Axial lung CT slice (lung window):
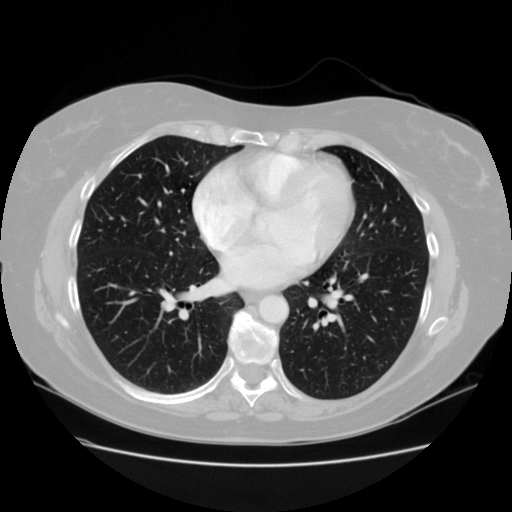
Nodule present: no